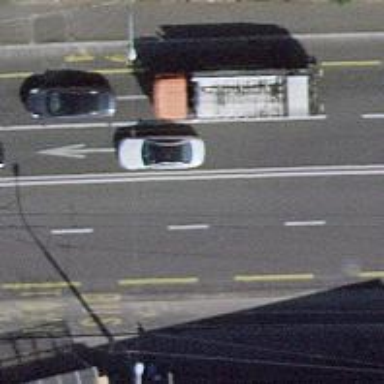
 there is bus lane and shared bus and cycle lane."